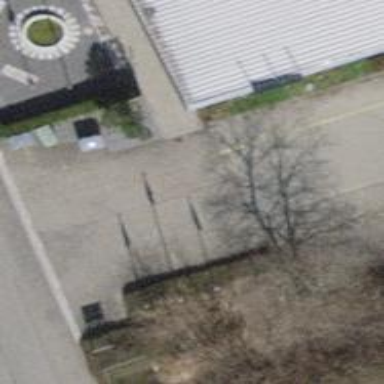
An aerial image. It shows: Service road with paving stones.